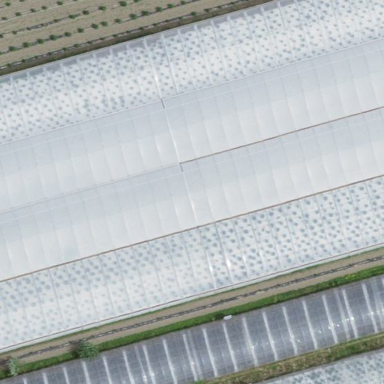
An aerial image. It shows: Greenhouse.